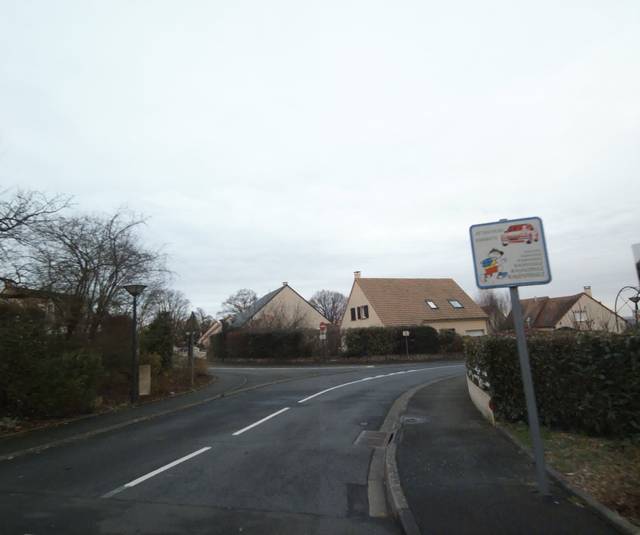
Region: France
Coordinates: 48.022, 0.2162